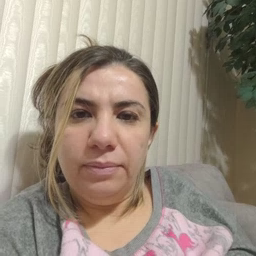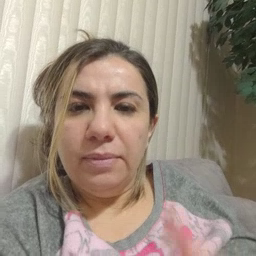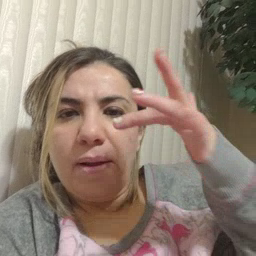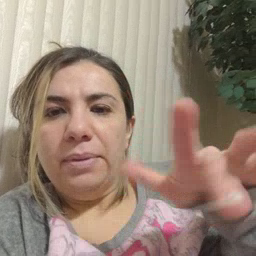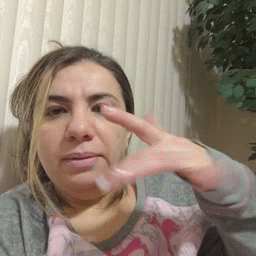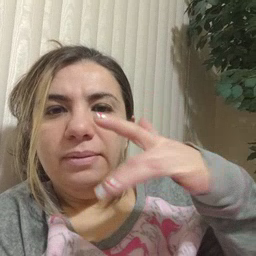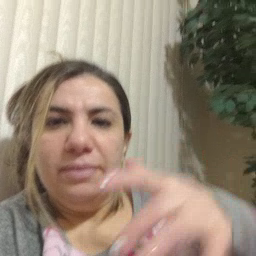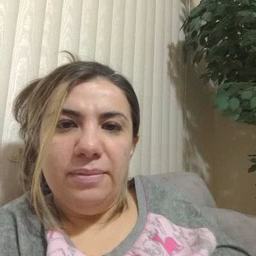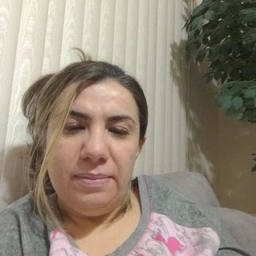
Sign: empty